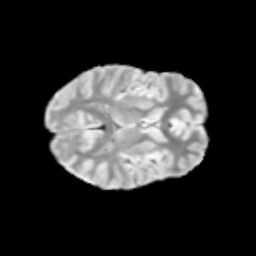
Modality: T2w
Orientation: axial
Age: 10
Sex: female
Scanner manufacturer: siemens
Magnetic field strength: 3 T
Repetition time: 3.8 s
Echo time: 0.07 s